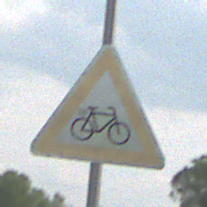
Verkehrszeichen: RadverkehrLinks
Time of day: MorningAfternoon
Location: Outdoor (Nature)
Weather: PartlyCloudy
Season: NotSpecified
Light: Natural